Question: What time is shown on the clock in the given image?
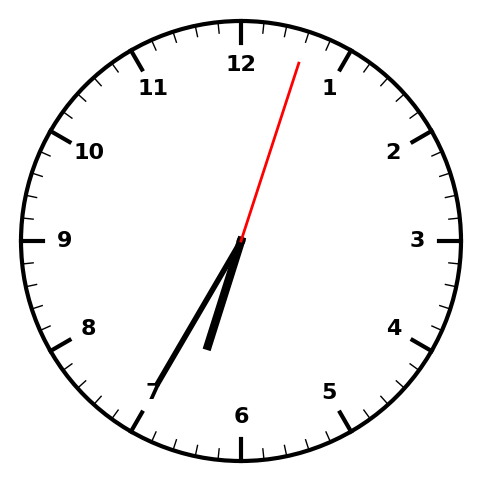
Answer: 06:35:03